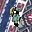
Label: 8